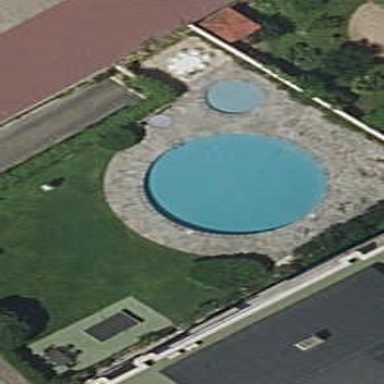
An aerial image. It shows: Outdoor swimming pool in leisure land.